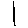
Label: line